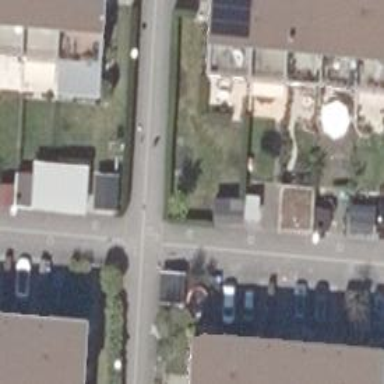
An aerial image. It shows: Living street.